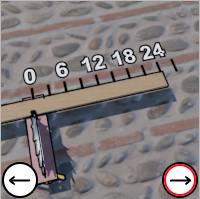
Task: length
Answer: 24
First scale value: 6.0